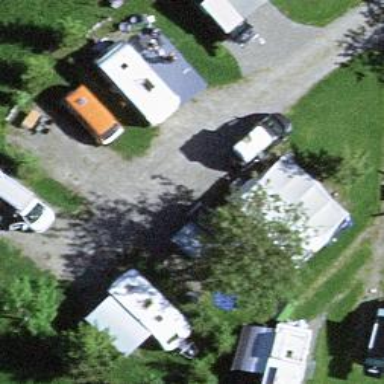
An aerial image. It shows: Caravan site for tourism.